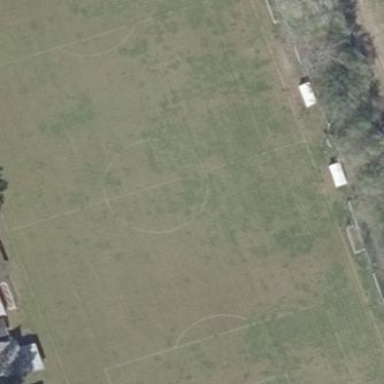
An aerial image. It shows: Soccer pitch for leisureland activities.